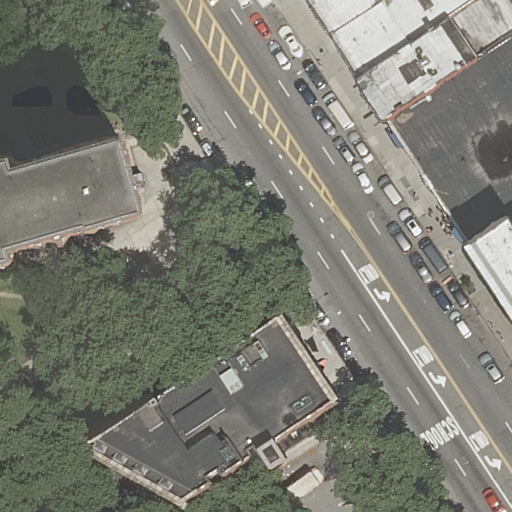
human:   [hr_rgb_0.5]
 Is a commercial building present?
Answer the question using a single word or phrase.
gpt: no

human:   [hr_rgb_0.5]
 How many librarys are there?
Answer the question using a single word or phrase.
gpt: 1

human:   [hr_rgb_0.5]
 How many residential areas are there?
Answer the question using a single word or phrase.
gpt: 1

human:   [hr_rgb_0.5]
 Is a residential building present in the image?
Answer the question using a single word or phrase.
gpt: yes

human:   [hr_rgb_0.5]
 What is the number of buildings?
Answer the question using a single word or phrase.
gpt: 8

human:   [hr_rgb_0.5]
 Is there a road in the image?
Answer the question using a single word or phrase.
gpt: yes

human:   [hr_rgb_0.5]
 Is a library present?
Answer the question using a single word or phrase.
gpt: yes

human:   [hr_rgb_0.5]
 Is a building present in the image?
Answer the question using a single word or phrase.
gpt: yes

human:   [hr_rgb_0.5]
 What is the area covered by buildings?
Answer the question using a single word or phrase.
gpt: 2634m2

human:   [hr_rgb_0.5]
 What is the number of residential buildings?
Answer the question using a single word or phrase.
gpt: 8

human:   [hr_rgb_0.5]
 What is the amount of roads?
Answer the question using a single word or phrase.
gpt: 2

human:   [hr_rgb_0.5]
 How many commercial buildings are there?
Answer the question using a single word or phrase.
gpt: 0

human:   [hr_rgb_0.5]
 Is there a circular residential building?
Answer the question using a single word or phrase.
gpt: no

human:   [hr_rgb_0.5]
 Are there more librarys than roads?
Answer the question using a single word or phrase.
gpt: no

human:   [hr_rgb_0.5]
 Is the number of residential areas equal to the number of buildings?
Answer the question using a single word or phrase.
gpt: no

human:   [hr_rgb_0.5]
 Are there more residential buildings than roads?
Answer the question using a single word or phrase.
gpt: yes

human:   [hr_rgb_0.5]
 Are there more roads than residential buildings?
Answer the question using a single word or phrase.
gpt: no

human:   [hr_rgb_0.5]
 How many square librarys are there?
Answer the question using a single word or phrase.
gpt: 0

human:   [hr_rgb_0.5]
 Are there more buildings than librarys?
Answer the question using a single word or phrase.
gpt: yes

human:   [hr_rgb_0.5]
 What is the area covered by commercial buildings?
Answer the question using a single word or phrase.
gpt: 0m2

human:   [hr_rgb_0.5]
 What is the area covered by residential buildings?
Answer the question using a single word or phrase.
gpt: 2634m2

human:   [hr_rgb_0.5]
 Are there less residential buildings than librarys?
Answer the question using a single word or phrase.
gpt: no

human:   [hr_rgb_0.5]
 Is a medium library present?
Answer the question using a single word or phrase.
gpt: no

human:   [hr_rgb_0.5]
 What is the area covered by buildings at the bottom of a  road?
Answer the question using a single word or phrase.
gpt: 1443m2

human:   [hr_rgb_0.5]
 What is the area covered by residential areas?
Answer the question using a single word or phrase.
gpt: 100m2

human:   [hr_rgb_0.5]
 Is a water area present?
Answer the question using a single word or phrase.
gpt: no

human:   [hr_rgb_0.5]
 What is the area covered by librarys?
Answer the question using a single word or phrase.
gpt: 951m2

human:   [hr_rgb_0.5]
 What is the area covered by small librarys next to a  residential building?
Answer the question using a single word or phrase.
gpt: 0m2

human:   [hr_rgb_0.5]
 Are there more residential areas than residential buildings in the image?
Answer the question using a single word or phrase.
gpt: no

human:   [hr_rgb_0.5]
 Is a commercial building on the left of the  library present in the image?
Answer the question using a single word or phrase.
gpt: no

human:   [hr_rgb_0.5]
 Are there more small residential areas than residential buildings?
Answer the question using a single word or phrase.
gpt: no

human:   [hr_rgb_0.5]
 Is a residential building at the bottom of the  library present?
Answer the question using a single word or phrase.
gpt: no

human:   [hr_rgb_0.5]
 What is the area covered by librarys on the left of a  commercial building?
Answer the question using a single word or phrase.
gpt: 0m2

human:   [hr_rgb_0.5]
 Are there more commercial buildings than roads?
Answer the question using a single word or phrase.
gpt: no

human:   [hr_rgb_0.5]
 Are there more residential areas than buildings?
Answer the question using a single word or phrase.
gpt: no

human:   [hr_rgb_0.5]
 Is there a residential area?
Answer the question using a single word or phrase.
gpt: yes

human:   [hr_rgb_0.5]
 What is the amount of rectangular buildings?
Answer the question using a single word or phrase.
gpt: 5

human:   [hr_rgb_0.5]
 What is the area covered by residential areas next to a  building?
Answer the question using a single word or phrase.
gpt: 100m2

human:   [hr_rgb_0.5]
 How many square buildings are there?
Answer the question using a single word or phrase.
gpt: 0

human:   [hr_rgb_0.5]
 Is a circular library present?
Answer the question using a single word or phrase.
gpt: no

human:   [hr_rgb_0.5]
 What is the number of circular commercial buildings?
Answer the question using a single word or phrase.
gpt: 0

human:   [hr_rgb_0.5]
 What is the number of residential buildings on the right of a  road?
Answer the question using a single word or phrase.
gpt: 6

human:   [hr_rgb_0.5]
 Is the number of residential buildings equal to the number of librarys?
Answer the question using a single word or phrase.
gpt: no

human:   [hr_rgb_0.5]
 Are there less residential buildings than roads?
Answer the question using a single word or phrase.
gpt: no

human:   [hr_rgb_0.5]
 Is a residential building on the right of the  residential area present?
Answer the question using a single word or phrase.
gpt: yes

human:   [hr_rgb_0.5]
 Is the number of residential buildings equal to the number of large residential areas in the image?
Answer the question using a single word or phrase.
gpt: no

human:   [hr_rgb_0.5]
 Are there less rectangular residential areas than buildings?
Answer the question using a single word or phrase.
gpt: yes

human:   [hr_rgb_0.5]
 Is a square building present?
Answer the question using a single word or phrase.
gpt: no

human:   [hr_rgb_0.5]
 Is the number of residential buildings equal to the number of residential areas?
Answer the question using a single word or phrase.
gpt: no

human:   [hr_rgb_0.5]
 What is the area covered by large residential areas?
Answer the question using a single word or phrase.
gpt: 0m2

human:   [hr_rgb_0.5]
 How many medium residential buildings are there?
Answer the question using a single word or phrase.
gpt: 3

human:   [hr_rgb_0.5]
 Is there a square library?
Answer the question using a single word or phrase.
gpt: no

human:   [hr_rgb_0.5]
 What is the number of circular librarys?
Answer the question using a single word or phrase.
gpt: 0

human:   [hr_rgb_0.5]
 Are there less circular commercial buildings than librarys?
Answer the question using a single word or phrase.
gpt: yes

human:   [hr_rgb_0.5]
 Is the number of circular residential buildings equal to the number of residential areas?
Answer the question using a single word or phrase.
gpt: no

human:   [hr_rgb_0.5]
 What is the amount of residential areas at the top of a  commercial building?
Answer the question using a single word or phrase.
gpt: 0

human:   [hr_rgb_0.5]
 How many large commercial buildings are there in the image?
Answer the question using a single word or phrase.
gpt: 0

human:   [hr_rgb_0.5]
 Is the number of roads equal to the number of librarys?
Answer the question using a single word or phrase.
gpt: no

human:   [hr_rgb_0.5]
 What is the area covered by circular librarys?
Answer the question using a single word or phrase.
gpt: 0m2

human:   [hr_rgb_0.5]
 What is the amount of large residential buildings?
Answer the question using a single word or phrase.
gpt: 2

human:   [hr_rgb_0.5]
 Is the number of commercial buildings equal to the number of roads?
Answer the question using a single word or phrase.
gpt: no

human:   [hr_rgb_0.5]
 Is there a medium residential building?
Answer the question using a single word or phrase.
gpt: yes

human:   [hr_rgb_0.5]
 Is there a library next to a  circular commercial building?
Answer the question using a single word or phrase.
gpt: no

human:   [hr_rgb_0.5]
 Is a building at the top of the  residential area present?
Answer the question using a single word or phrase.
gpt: yes